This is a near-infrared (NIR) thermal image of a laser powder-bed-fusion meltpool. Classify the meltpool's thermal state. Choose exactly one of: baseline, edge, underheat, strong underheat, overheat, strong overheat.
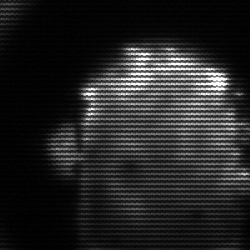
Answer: baseline